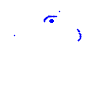
Particle: proton